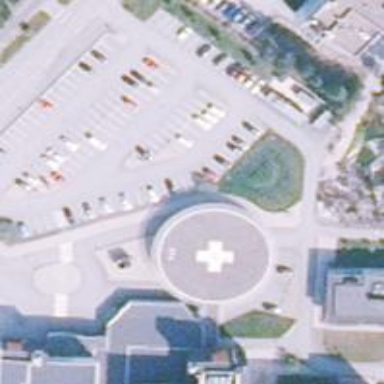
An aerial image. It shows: Image of helipad at airport.